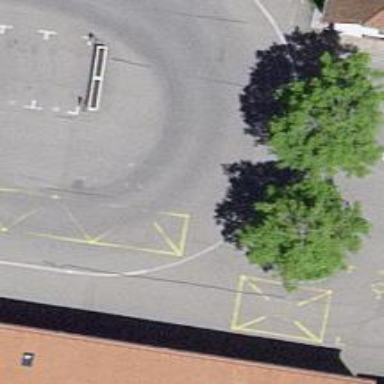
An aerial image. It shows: Public transport stop position.